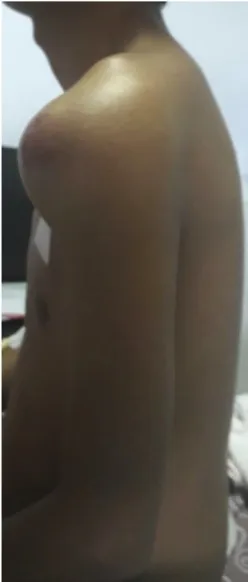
(b) Lateral aspect of shoulder mass. Frontal enlargement and a visivle erythema can be seen on the frontal aspect of the shoulder.
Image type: medical_photograph (skin_photograph)